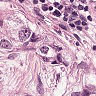
Metastatic tissue present: yes